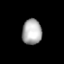
Tissue: lung
Cell type: Epithelial cells
Senescence score: 0.2357
Nuclear area (px): 487
Mean DAPI intensity: 174.248